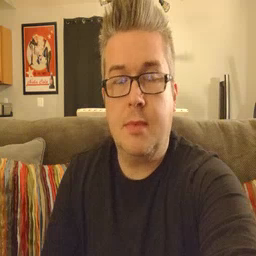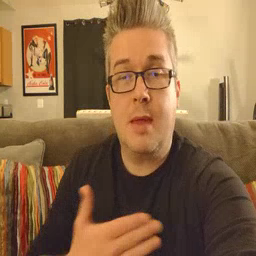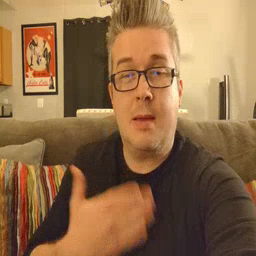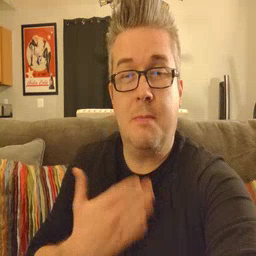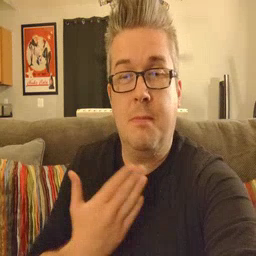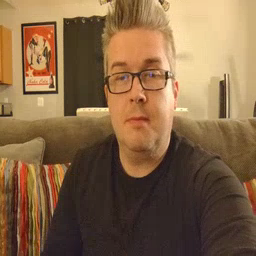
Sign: happy